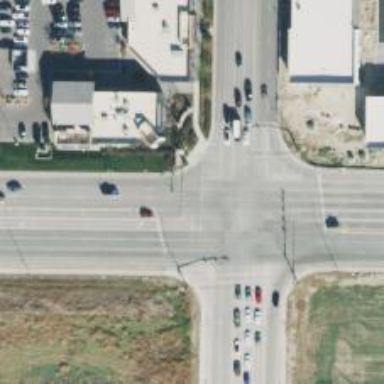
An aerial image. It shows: Crossing with line markings on the road.